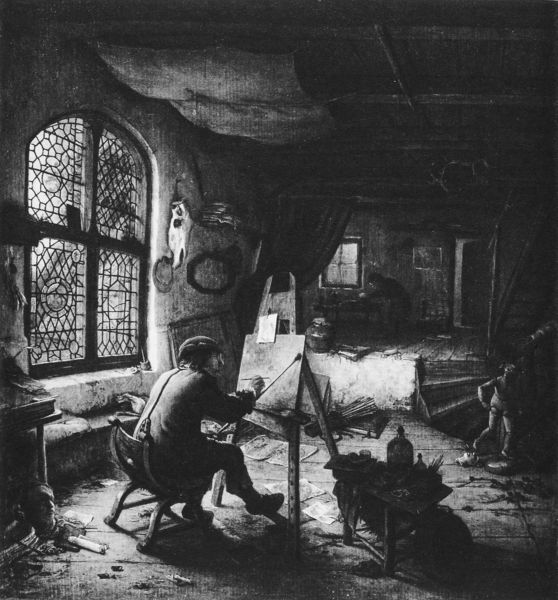
Titel: Der Maler in seinem Atelier
Künstler: Adriaen van Ostade
Institution: Dresden, Gemäldegalerie Alte Meister
Schlagwörter: dunkel, gemälde, kopf, sitzen, fenster, grau, licht, rücken, stuhl, tisch, tür, zeichnung, zimmer, tuch, malerei, flasche, schädel, bild, gitter, boden, figur, decke, kamin, stillleben, papier, papiere, düster, farben, grafik, rind, hocker, treppe, kissen, polster, atelier, maler, staffelei, lichteinfall, bretter, druck, radierung, künstler, schwarzweiß, leinwand, malen, palette, pinsel, utensilien, werkstatt, fenstergitter, zeichnen, vergittert, baldachin, malutensilien, sitzkissen, zeichnungen, materialien, bleiverglasung, lehrling, gehilfe, rionderschädel